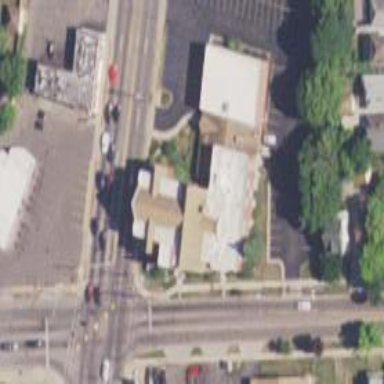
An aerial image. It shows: Beautiful church building.